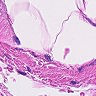
Metastatic tissue present: no